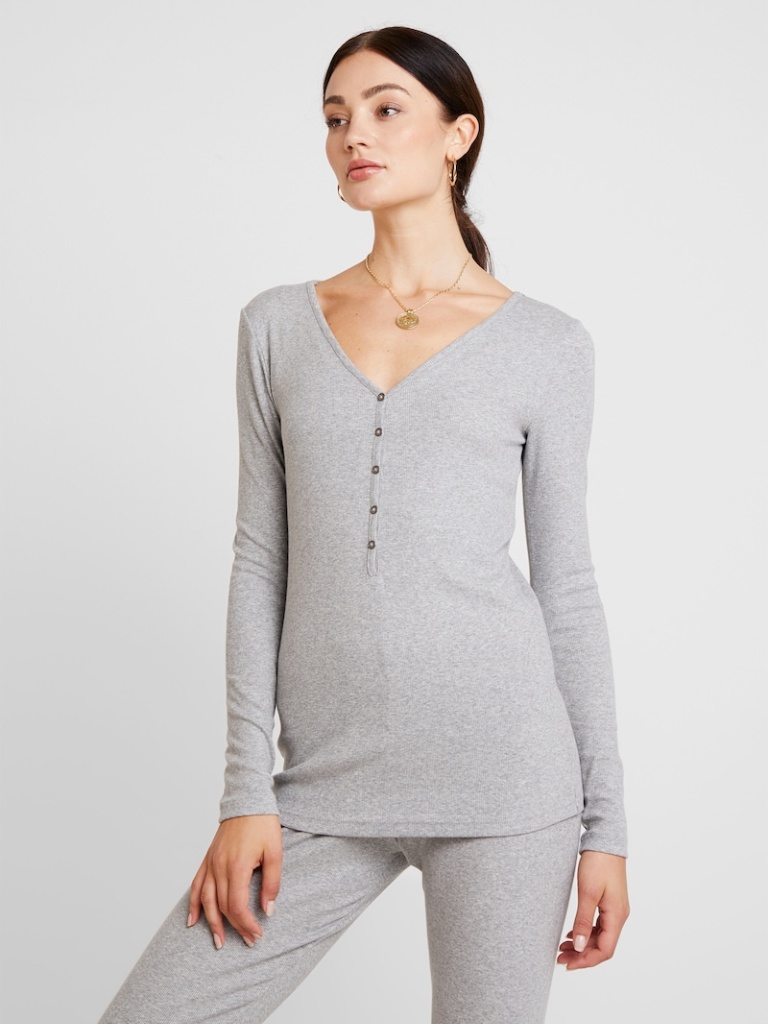
knit tight a long-sleeved with the sleeves down hip length Untucked v-neck sweater